Brain MRI, modality: hrT2
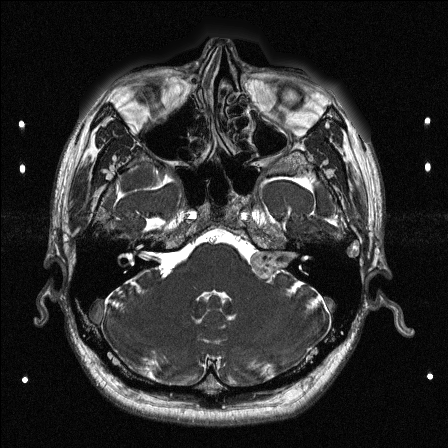